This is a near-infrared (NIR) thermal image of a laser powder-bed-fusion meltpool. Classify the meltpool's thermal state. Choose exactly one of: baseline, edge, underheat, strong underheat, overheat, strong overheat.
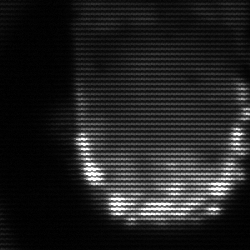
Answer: baseline